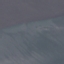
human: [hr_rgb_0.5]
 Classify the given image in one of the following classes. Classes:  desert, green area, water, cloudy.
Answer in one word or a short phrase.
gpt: water